Question: I have done flyout window similar to win7 battery meter. It is behaving just like built in one except when it is shown via notify icon who is located on 'NotifyAreaOverflowWindow' aka notify overfow area that window autohides itself after some time while it should hide only when my flyout closes. The only difference that I could spot with 'spyxx' that after some time overflow window simply sends itself an 'WM_SHOWWINDOW wp:0 lp:0' message.
How can I prevent the overflow window from autohiding while my flyout is active?

- -
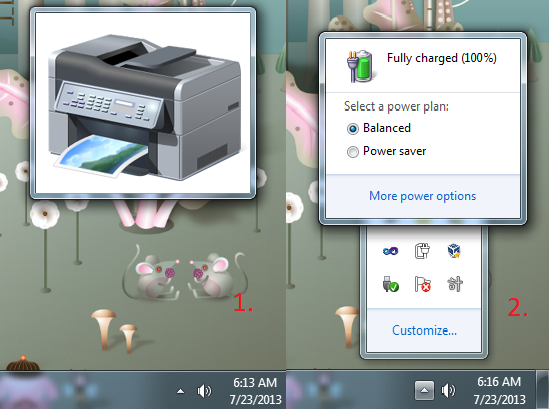
Answer: You should call
'''
NotifyWinEvent(EVENT_SYSTEM_MENUPOPUPSTART, Handle, OBJID_CLIENT, 0);
'''
before you show your window and call
'''
NotifyWinEvent(EVENT_SYSTEM_MENUPOPUPEND, Handle, OBJID_CLIENT, 0);
'''
after you hide it.